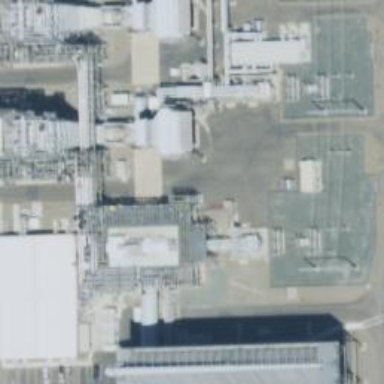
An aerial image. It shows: Gas turbine generator.